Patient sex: M
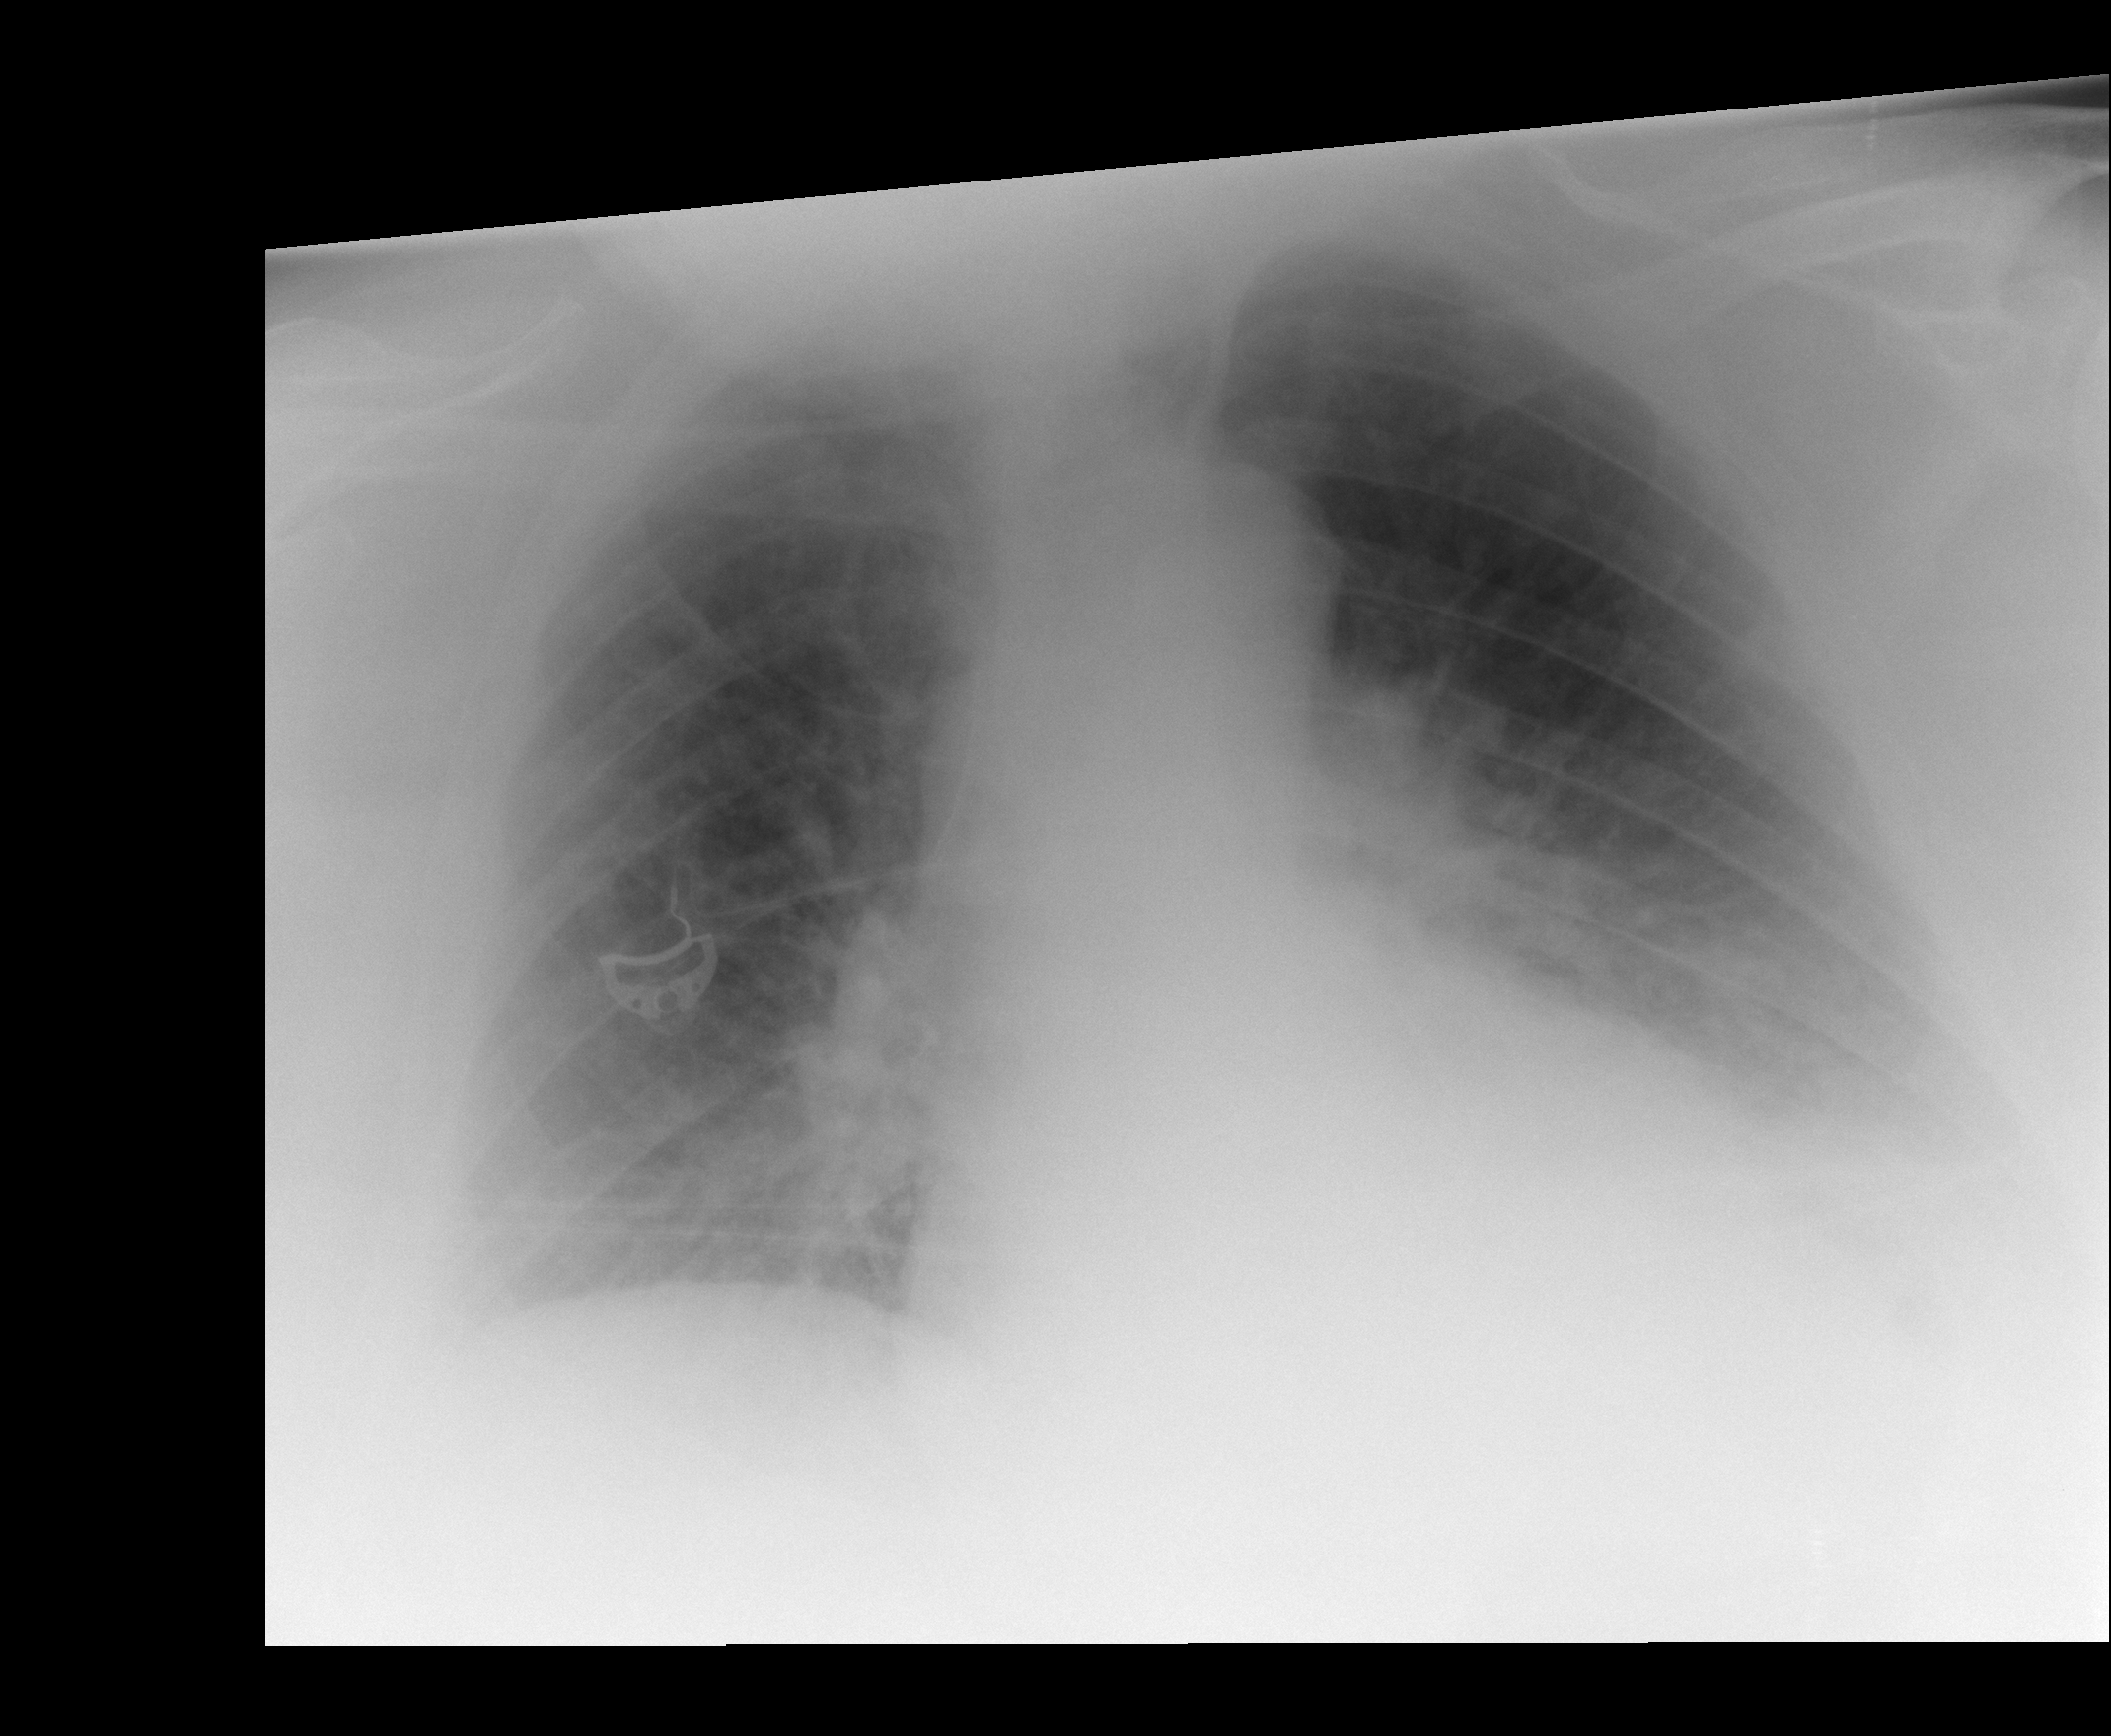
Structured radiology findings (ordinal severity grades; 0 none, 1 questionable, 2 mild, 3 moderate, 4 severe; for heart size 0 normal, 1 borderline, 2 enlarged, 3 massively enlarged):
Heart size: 2
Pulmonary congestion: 2
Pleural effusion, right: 1
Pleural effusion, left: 2
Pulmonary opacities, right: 0
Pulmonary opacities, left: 2
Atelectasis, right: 2
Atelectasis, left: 2